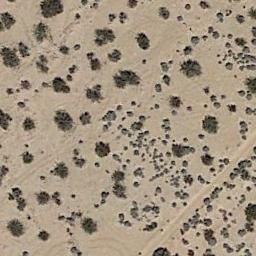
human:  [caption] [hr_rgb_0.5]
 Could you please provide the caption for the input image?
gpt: There is a wood in this jungle .

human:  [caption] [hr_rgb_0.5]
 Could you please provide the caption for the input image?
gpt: Chaparral is evenly distributed on the sand .

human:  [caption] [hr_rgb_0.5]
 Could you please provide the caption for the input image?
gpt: The chaparral is consist of sparse bushes on the desert .

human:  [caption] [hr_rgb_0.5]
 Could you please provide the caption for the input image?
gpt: Some disconnected chaparrals of different sizes grow in the desert .

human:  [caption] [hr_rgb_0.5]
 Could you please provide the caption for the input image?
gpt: The vegetation in the chaparral is approximately the same size .